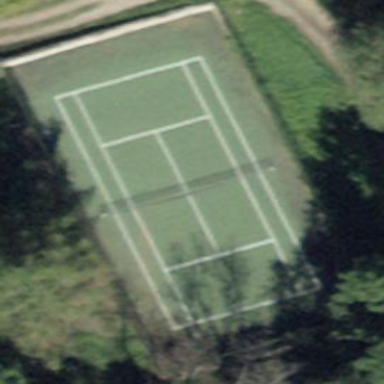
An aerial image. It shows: Tennis court in leisure pitch.